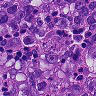
Metastatic tissue present: yes